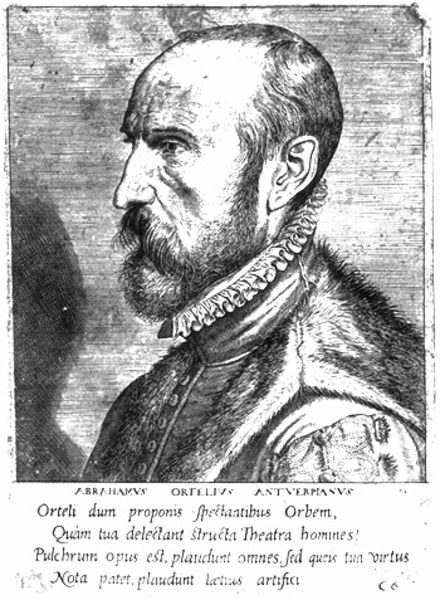
Titel: Bildnis des Abraham Ortelius
Künstler: Philipp Galle
Institution: (Seriendruck)
Schlagwörter: mann, schatten, hintergrund, licht, nase, ohr, profil, skizze, stirn, blick, alt, bart, hemd, schnurrbart, augen, falten, kragen, pelz, rahmen, ärmel, bildnis, hals, halskrause, portrait, porträt, haare, mantel, person, augenbrauen, renaissance, schrift, italien, grafik, graphik, karikatur, seitenansicht, knöpfe, weste, druck, druckgraphik, schwarz weiss, schraffur, stich, text, worte, krause, schläfe, zitat, zeilen, halskragen, kupferstich, historisch, latein, dreiviertel profil, bleibstift